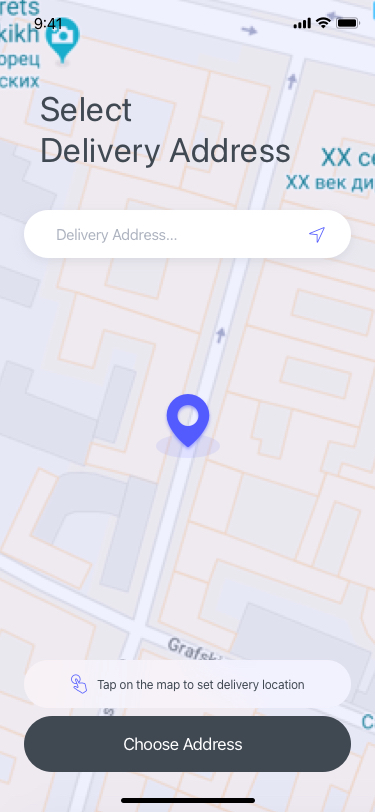
Text in this UI design:
Choose Address
Tap on the map to set delivery location
Select
Delivery Address